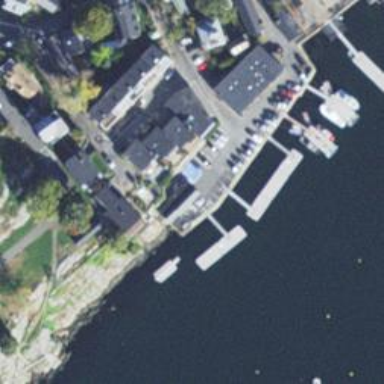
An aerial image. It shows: Man-made pier.